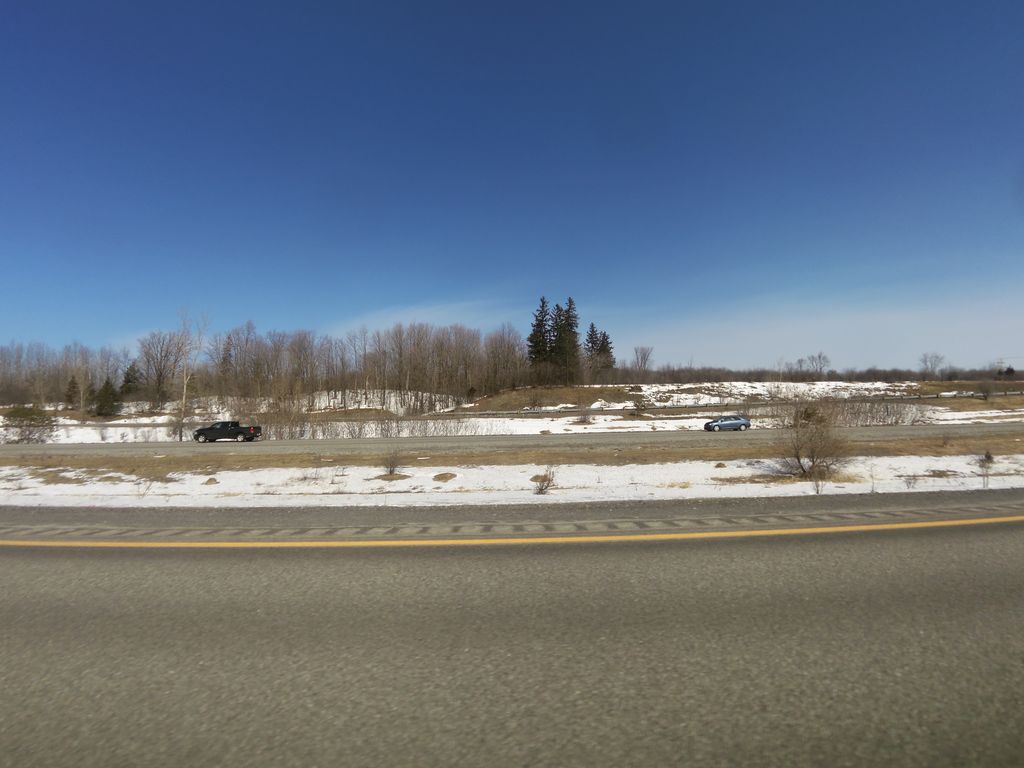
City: ottawa-gatineau